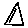
Label: triangle